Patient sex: F
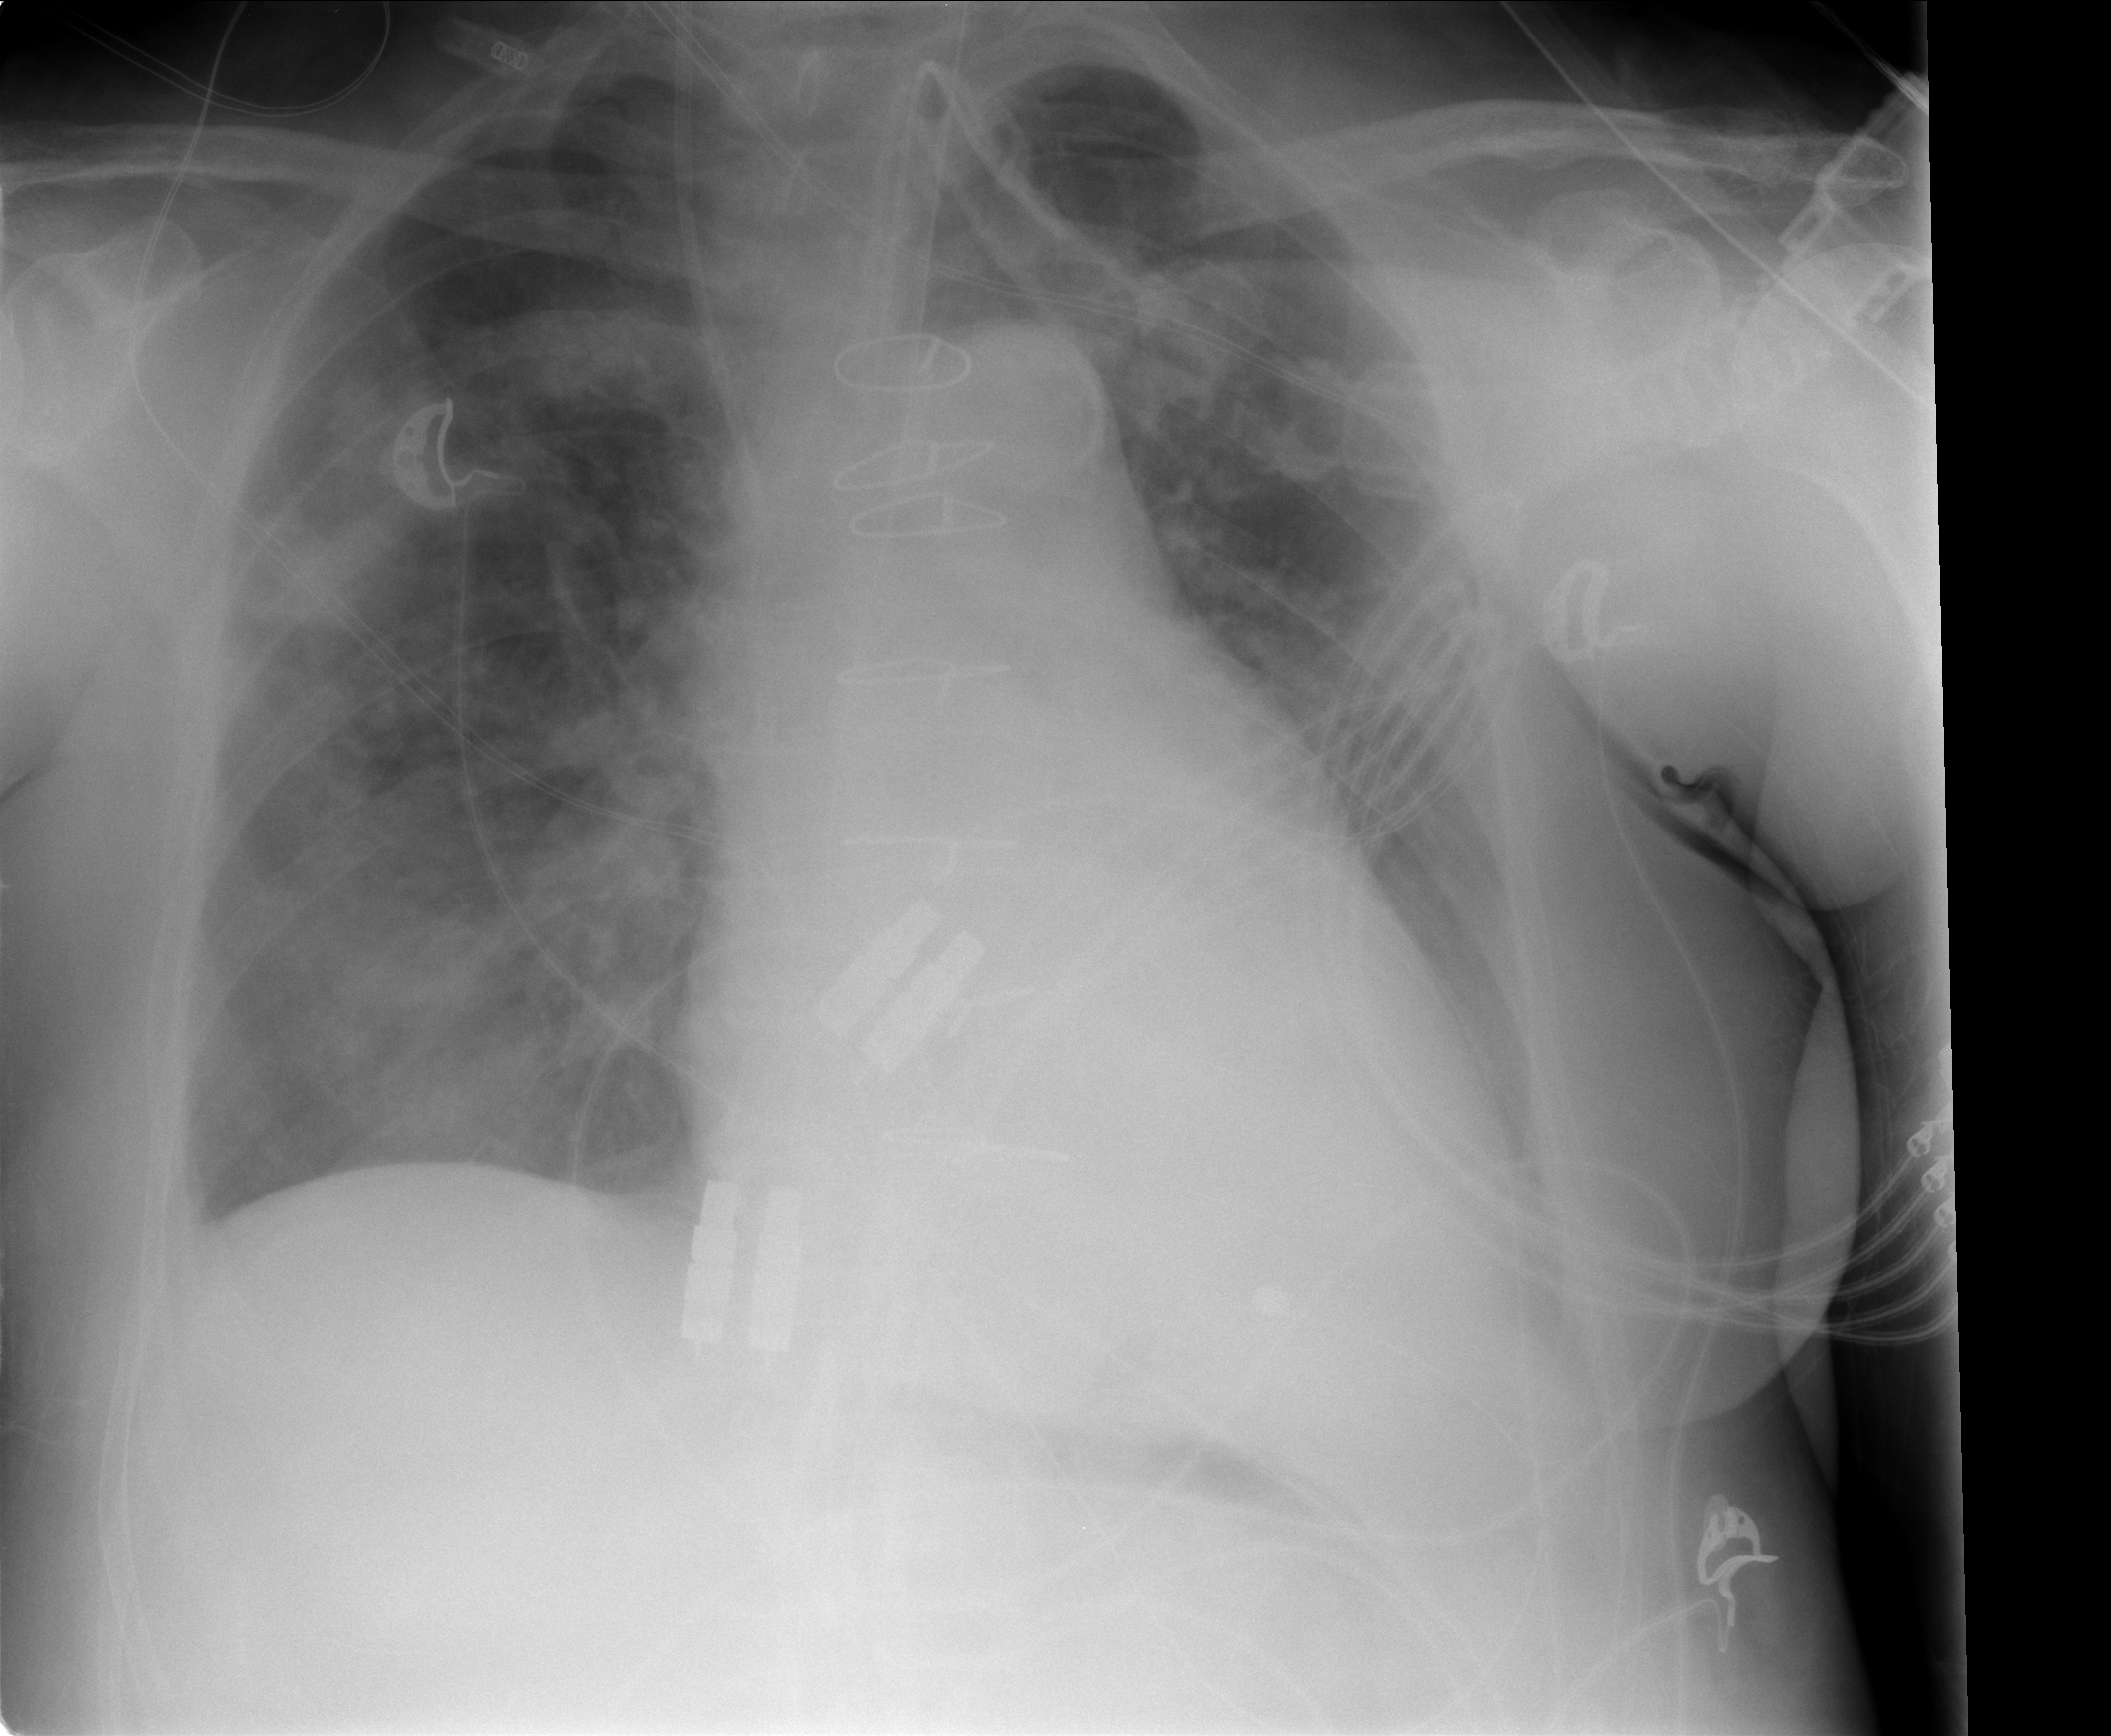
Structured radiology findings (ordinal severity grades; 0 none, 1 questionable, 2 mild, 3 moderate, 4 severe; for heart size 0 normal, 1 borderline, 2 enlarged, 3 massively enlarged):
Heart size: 2
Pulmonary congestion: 2
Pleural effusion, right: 0
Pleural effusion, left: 1
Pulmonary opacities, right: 3
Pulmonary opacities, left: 0
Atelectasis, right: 2
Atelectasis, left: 2